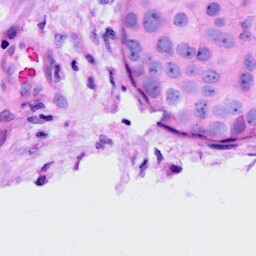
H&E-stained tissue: Breast